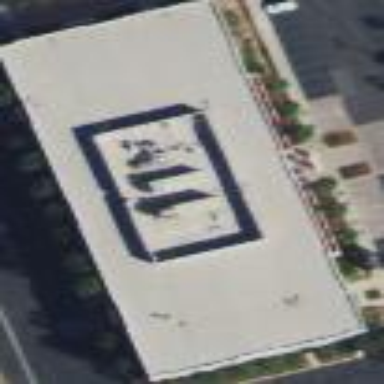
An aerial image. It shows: Industrial building.